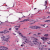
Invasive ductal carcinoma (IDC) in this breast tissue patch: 1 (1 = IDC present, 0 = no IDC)